Question: My app is embed into a page with other related infomation, so I want to, if the user denies the access, to go back some steps (in Flash) and asks again if he can allow access, but once you deny (or allow), Flash don't show this window again.
Today I'm calling a external JS to reload the SWF element, but it's not elegant.

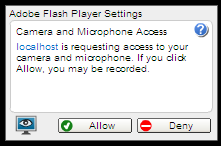
Answer: you can open the SecurityPanel in the privacy tab:
'''
Security.showSettings(SecurityPanel.PRIVACY);
'''